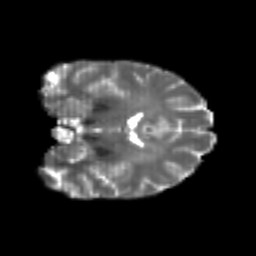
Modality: T2w
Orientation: coronal
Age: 23
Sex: female
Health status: healthy
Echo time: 0.074 s